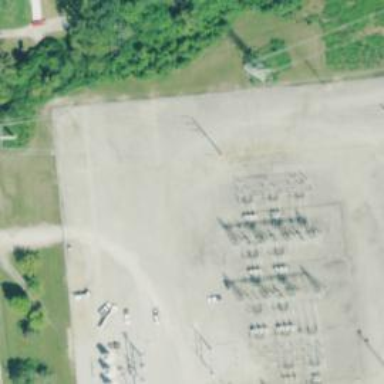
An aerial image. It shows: Switch for power supply.